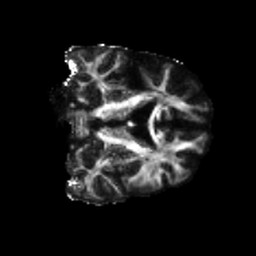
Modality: FA
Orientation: coronal
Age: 58
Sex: male
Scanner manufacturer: siemens
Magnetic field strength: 3 T
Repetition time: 5.47 s
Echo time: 0.0854 s